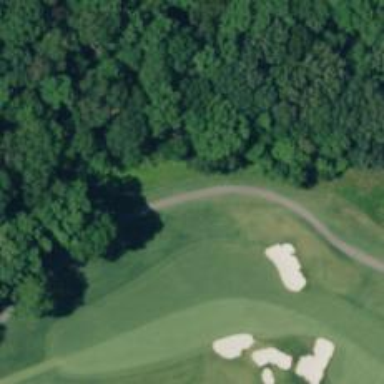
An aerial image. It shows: Path for golf carts.